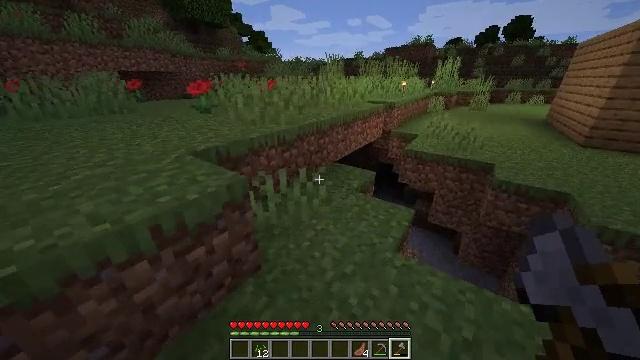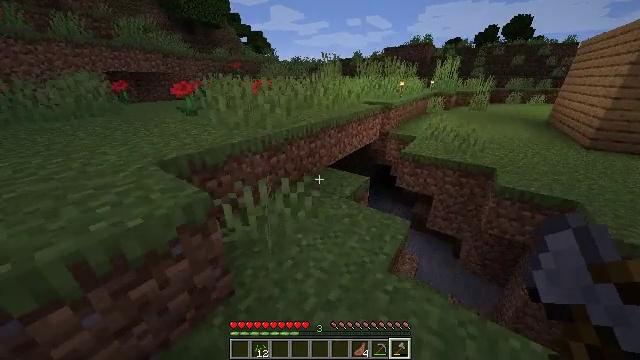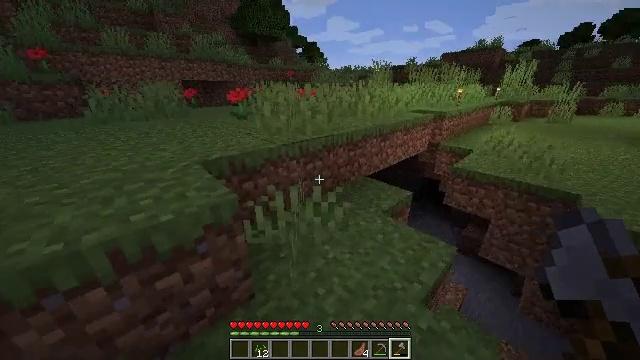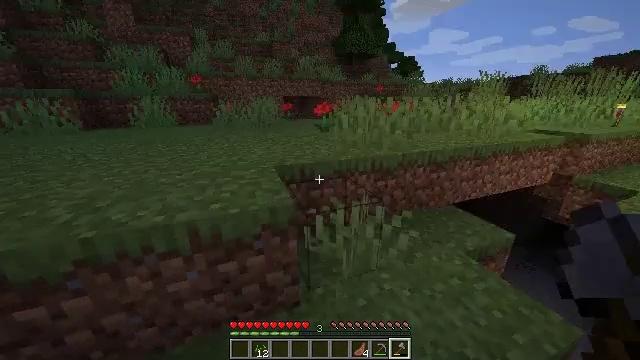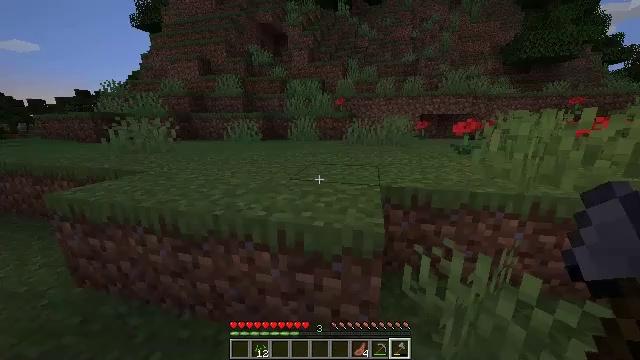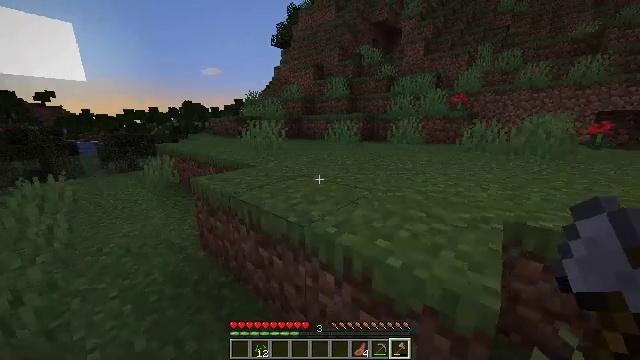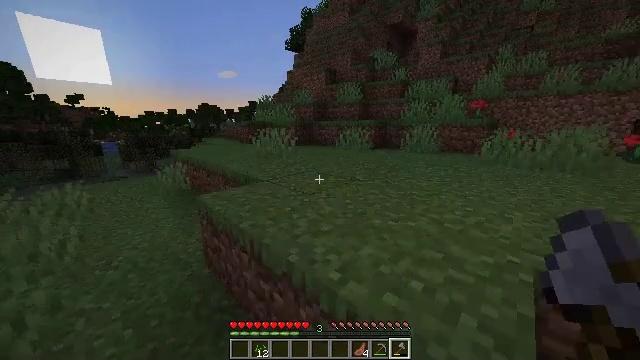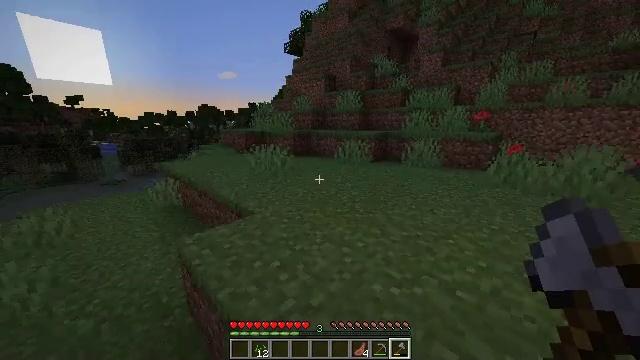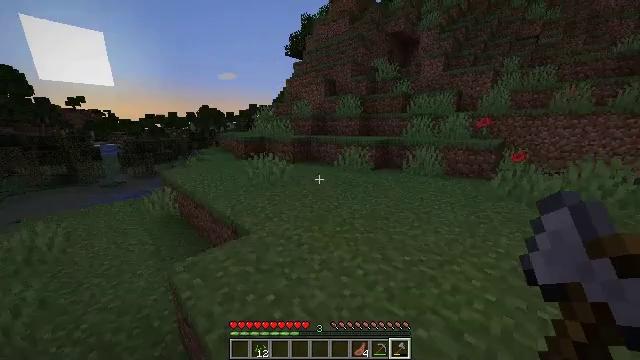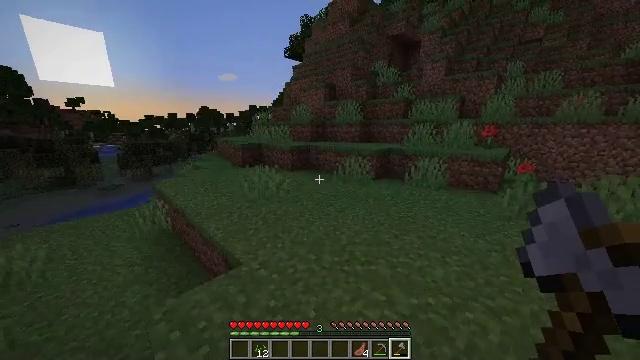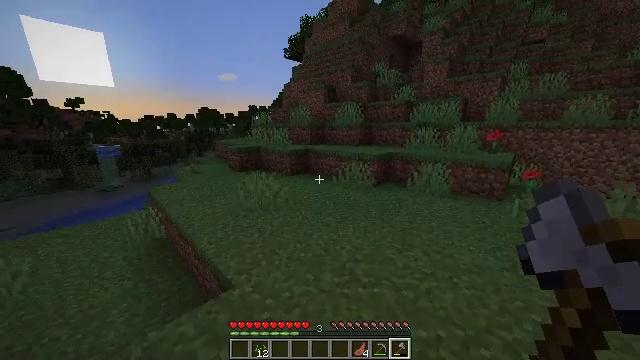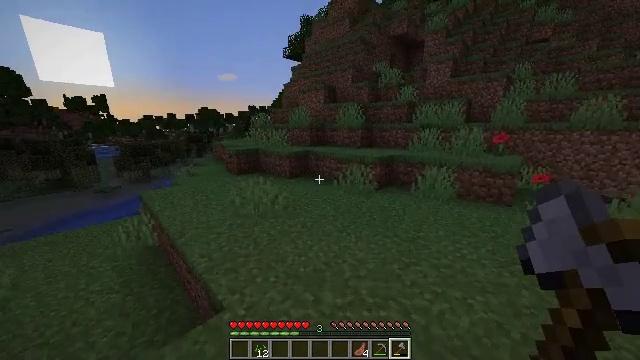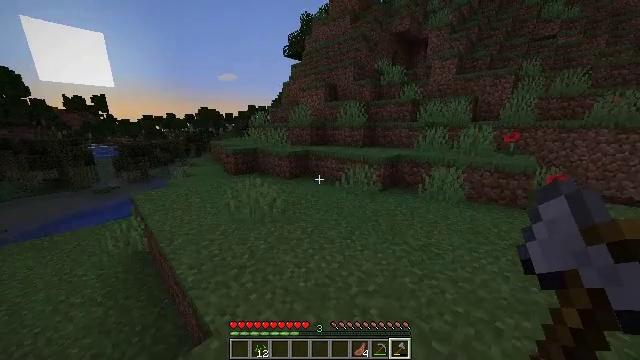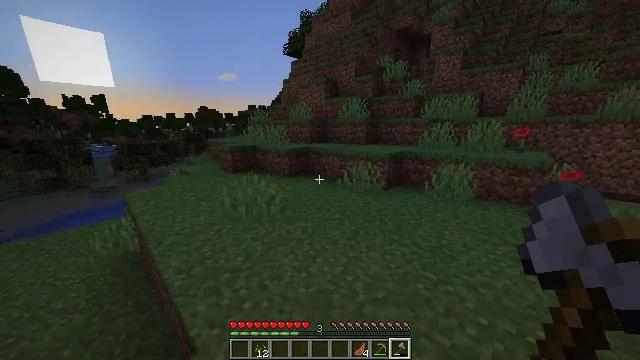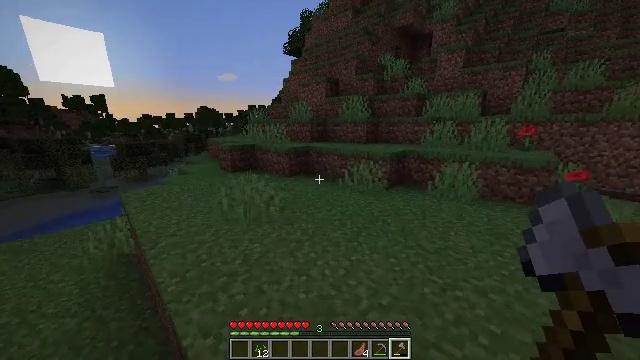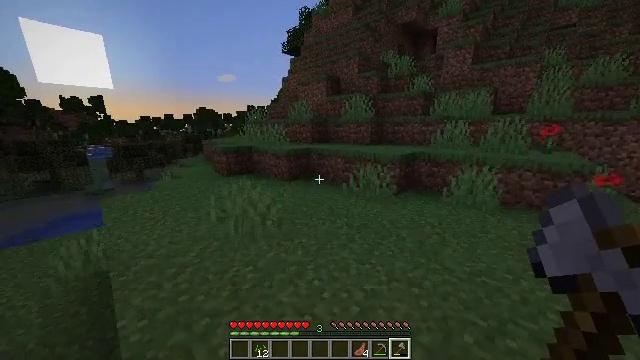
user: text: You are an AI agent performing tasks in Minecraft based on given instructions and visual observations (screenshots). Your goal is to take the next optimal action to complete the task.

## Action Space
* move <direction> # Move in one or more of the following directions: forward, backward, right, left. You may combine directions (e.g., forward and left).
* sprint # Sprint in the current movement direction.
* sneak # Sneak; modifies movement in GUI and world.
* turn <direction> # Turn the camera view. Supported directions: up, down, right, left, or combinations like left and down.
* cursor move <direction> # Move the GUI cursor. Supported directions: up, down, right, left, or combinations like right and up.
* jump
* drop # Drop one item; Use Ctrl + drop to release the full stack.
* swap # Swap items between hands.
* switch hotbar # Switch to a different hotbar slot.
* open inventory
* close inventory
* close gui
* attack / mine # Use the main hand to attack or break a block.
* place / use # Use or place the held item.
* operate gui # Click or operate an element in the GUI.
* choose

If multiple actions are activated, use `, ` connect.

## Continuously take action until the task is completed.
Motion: motion action
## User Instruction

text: Take oak planks to craft an oak pressure plate.
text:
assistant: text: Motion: move forward and move right, sprint
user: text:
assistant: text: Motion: move forward and move right, sprint, turn left and up
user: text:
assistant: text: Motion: move forward, sprint, turn left and up
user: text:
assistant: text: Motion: move forward, sprint, turn left and up
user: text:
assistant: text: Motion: move forward, sprint, turn left
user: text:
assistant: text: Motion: move forward, sprint, turn left, jump
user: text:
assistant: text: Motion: move forward, sprint, jump
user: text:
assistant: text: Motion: move forward, sprint, jump
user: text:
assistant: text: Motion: move forward, sprint
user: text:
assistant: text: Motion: move forward and move left, sprint
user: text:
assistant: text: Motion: move forward and move left, sprint
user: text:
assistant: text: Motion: move forward and move left, sprint
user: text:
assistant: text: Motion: move forward, sprint
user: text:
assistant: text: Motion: move forward, sprint
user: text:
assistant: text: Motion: move forward, sprint
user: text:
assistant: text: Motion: move forward and move right, sprint, turn right and down
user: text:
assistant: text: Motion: move forward and move right, sprint, turn right and down
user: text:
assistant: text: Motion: move forward and move right, sprint, turn right
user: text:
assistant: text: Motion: move forward, sprint, turn right
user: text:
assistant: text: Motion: move forward, sprint
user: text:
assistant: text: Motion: move forward, sprint
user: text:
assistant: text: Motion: move forward, sprint
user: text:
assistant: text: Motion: move forward, sprint
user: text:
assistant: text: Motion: move forward, sprint
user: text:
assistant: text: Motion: move forward, sprint
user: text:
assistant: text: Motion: move forward, sprint
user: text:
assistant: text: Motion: move forward and move left, sprint
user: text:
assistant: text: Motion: move forward and move left, sprint
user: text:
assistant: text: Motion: move forward and move left, sprint, turn right
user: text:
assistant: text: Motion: move forward, sprint, turn right